Interaction volume radius: 5 \u00c5
Interaction volume height: 10 \u00c5
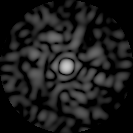
Disorder parameter: 0.8581